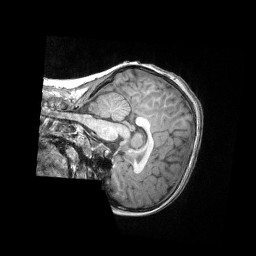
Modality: T1w
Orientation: sagittal
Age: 7
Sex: male
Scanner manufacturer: siemens
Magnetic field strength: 3 T
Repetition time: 2.4 s
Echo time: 0.00308 s